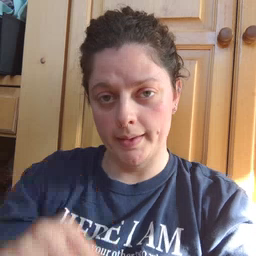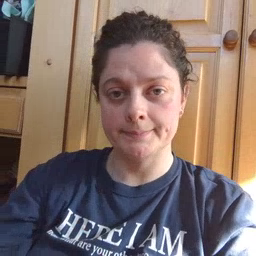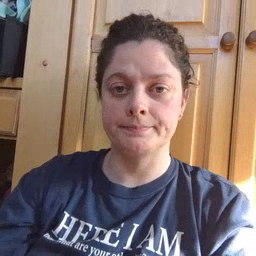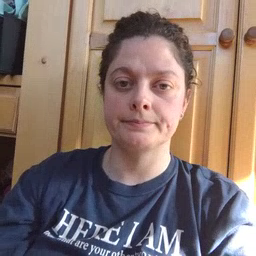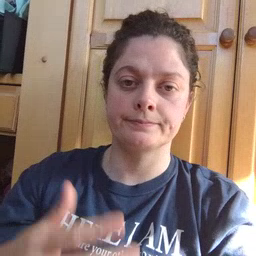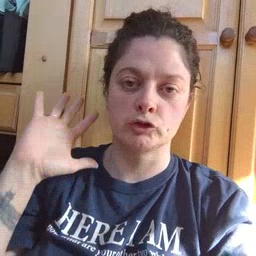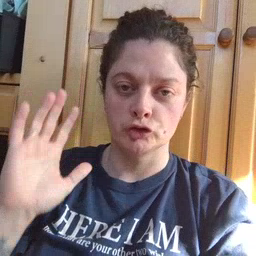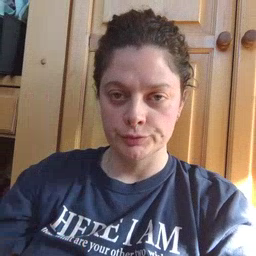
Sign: finish